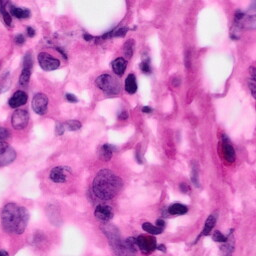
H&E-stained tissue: Pancreatic